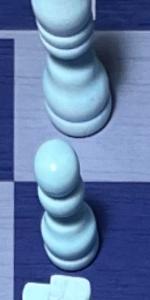
Label: Pawn_White